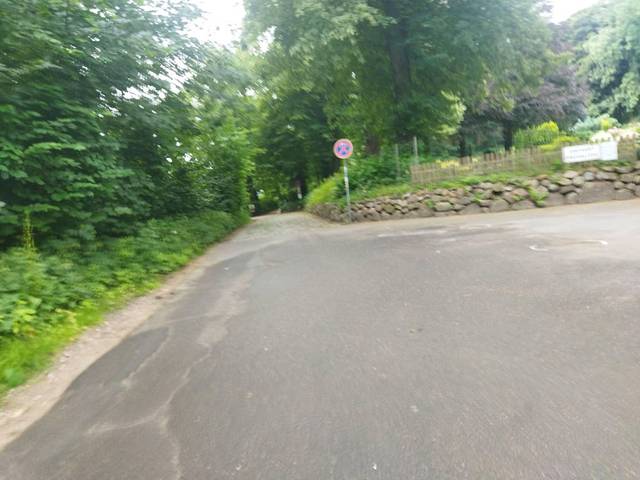
Region: Germany
Coordinates: 54.498, 9.569